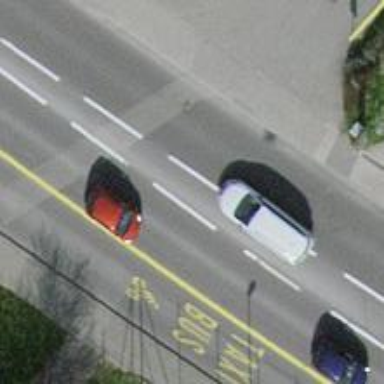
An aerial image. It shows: Asphalt road with primary highway designation. The left side has bus lane and shared cycle lane.